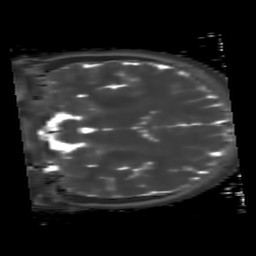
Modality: T2map
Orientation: coronal
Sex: female
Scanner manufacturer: siemens
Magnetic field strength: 3 T
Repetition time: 4 s